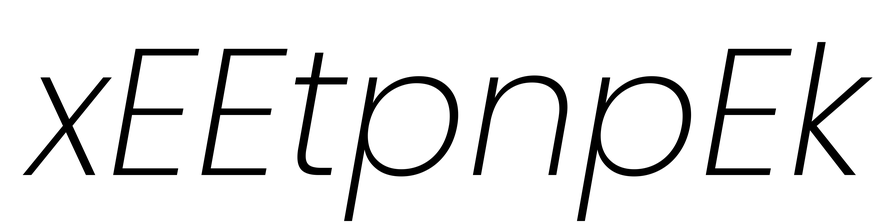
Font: Poppins-ExtraLightItalic